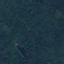
Land use / land cover class: Forest